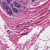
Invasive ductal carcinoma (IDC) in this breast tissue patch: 0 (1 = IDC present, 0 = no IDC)